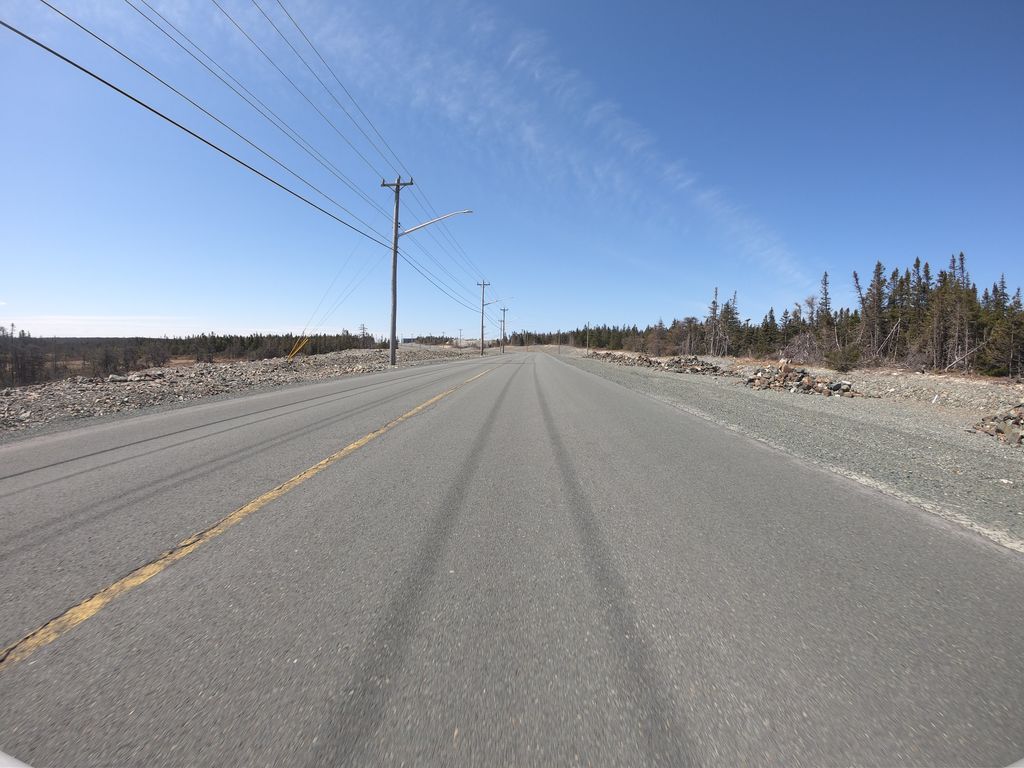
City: st_johns